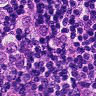
Metastatic tissue present: yes